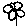
Label: flower